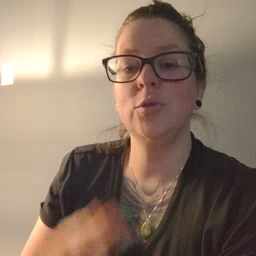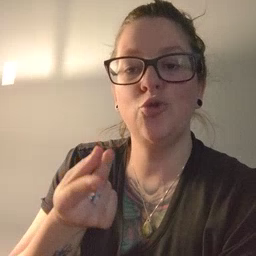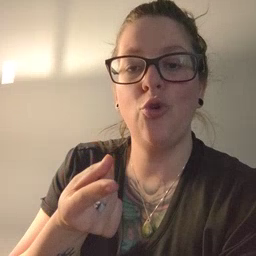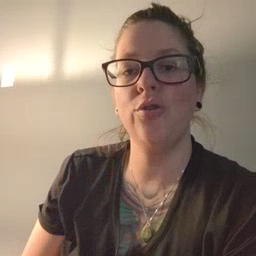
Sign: dog